Question: I am using this <URL> before the first character of the line in Android, I have also tried 'gravity right' etc
It works fine for Android version greater 2.3.3, as this is a right to left language I dont understand why its not working fine on Android versions less then 2.3.3 you can see the image below for better understanding.
I also tried that I moved the last Harka to the first character of the line, it works fine for first line only BUT on the after that same issue comes. Kindly help me regarding this issue.
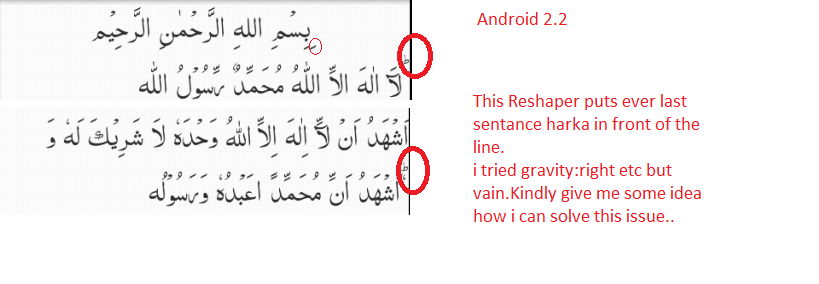
Answer: It seems that the reason of this is <URL>; when you mix letters and symbols the last symbol does not follow the sentence direction unless it is between two letters. That's why you are getting it only with the last Haraka.
For Android versions that support bidi natively, you should use the Arabic reshaper library. Only use it for Android versions that does not connect Arabic letters properly. You can add an option in your application where the user decides weather or not Arabic letters are displayed properly.
Alternatively, you can have in your application an exhaustive list of Android version and weather or not it supports Bidi natively, so you automatically decide when to use the Arabic reshaper.